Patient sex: F
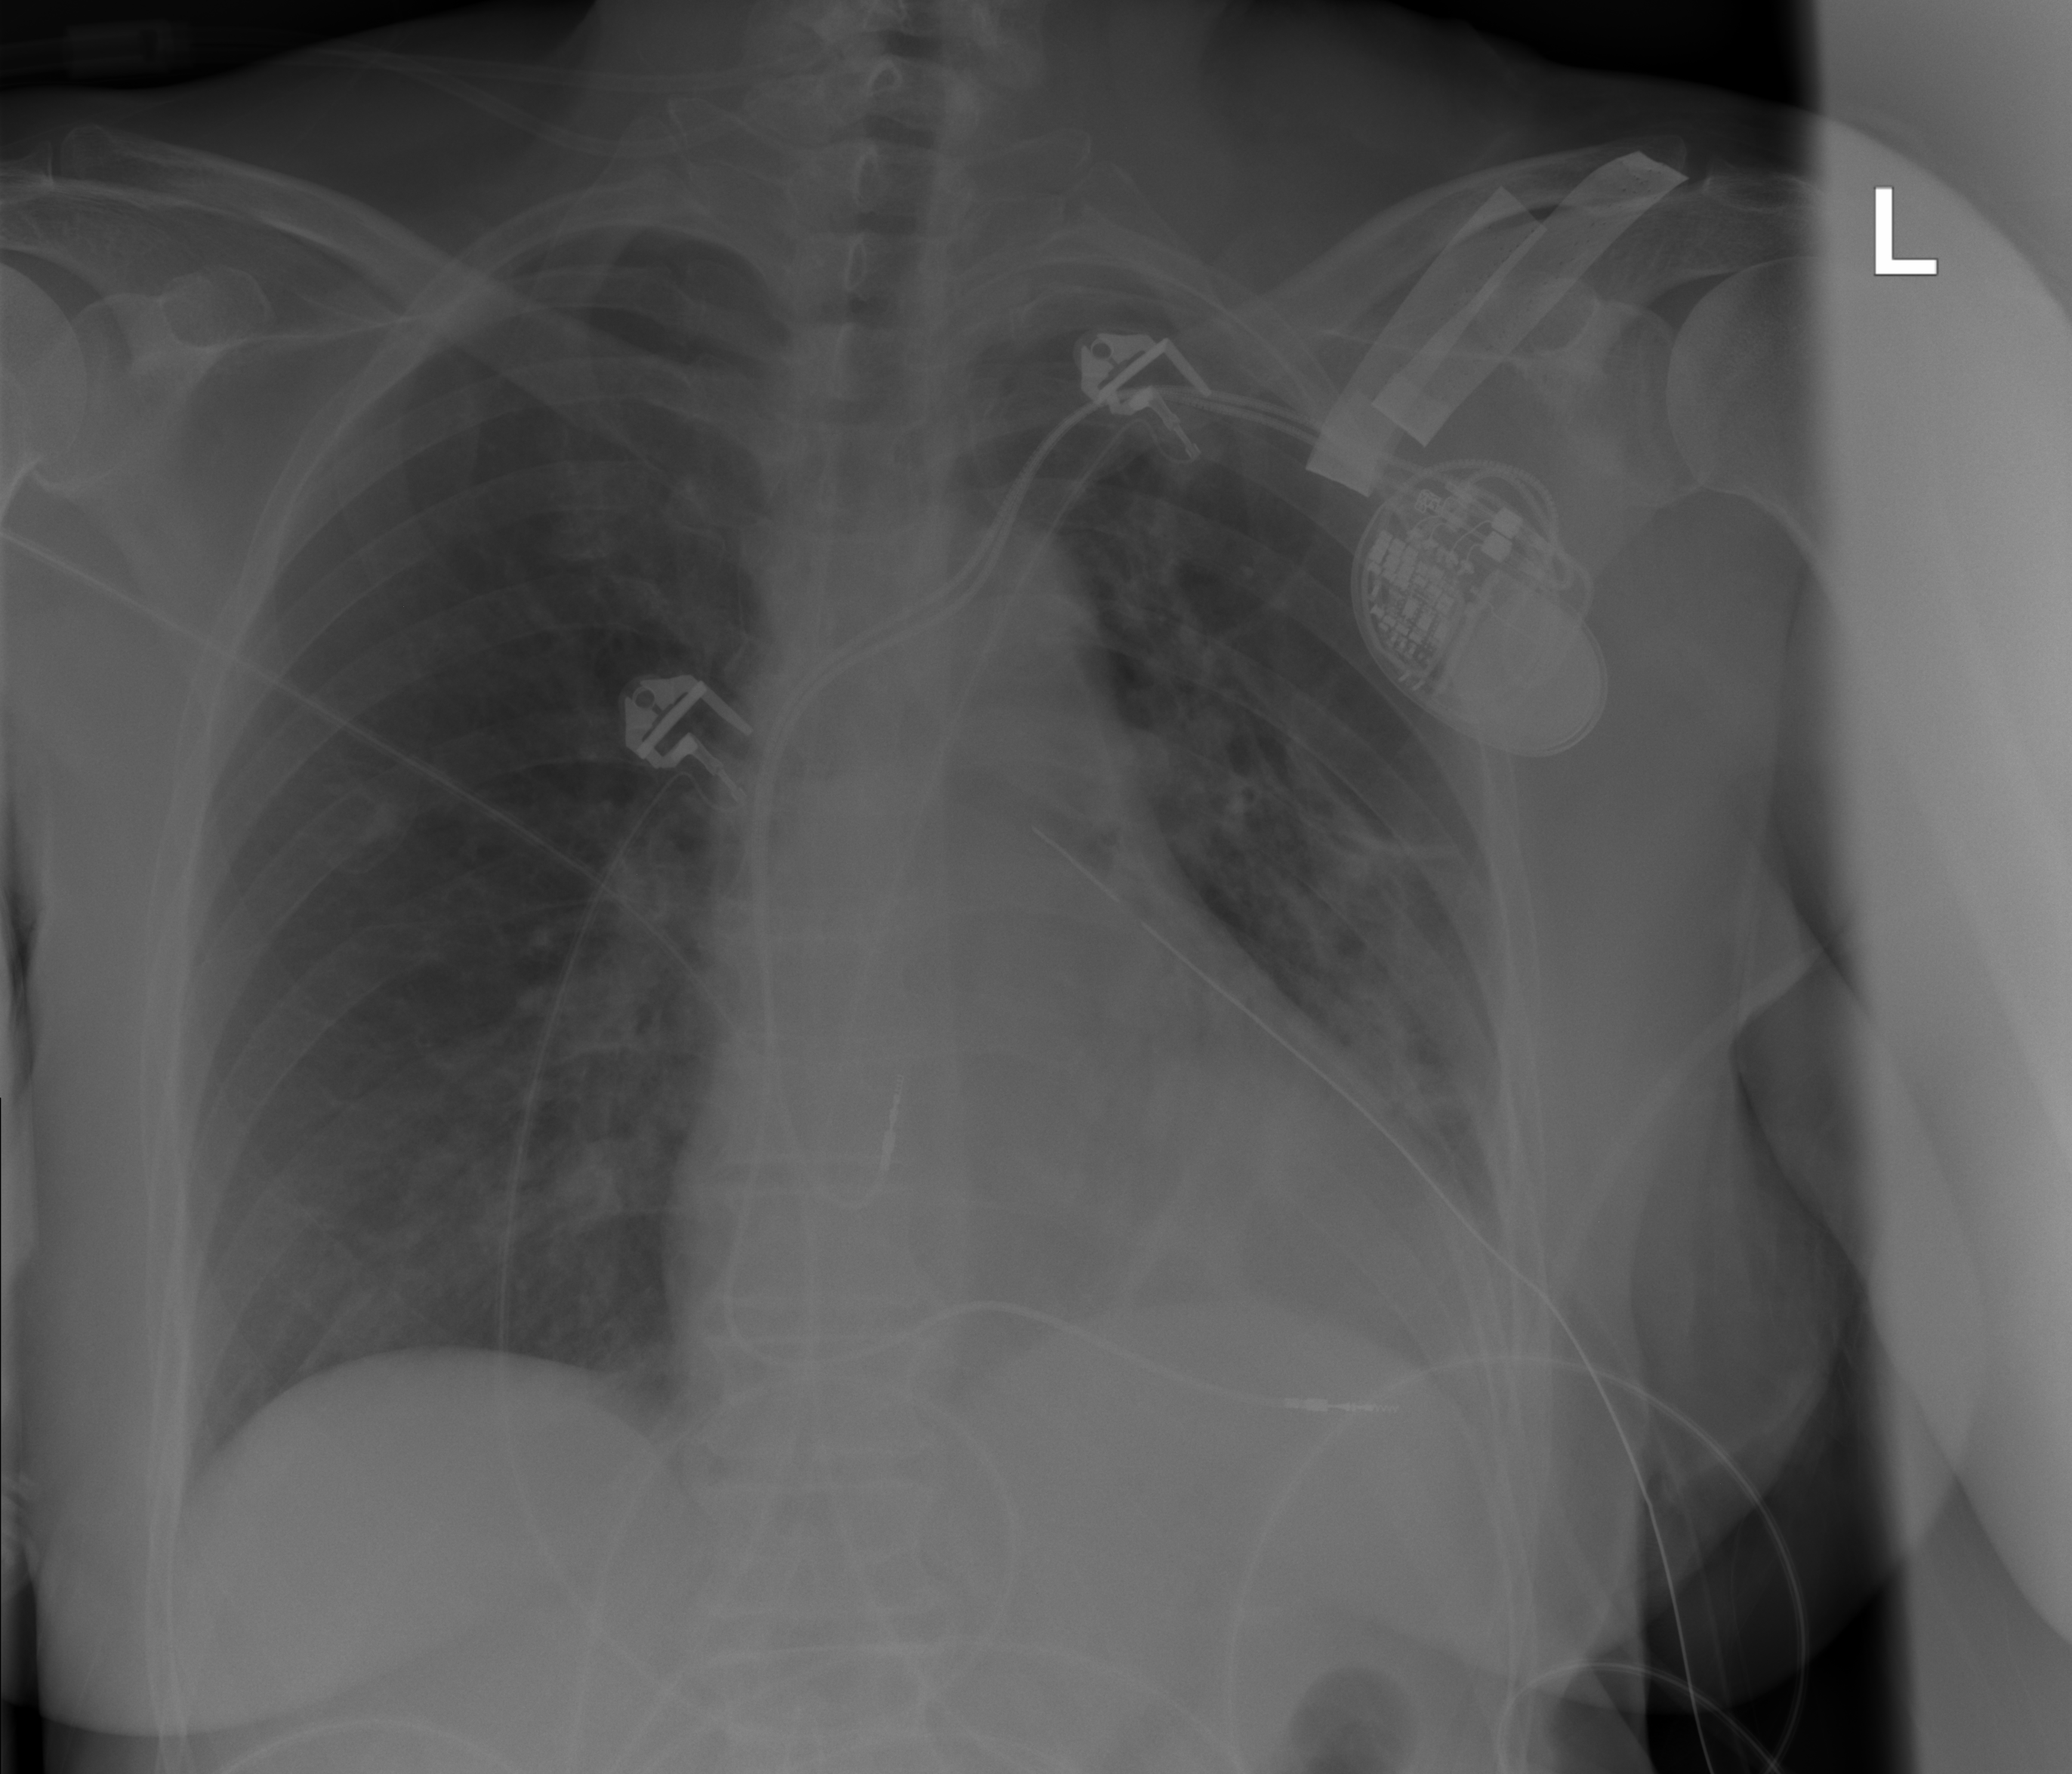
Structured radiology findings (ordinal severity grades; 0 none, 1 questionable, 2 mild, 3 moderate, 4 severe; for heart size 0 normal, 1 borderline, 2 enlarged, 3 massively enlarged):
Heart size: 0
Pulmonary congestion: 0
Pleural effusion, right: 0
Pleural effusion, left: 0
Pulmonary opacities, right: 0
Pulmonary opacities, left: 0
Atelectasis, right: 1
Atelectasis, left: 2